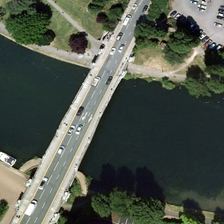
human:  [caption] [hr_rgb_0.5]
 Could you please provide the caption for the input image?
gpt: the brdige stretches acroos the river with dark green water .

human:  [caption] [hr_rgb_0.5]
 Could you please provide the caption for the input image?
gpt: some green trees are in two sides of a river with bridge over it .

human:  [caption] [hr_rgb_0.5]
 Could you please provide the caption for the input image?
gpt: some green trees are in two sides of a river with bridge over it .

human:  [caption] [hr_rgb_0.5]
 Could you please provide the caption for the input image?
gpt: the brdige stretches acroos the river with dark green water .

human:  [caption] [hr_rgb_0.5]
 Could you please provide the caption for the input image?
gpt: some green trees are in two sides of a river with bridge over it .